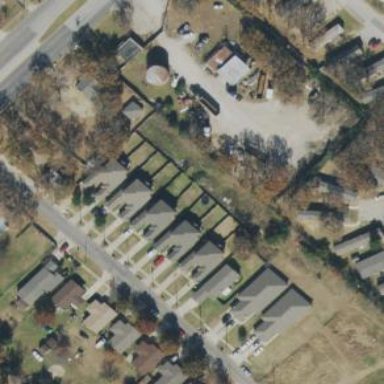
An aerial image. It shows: Residential area with individual plots.